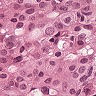
Metastatic tissue present: yes